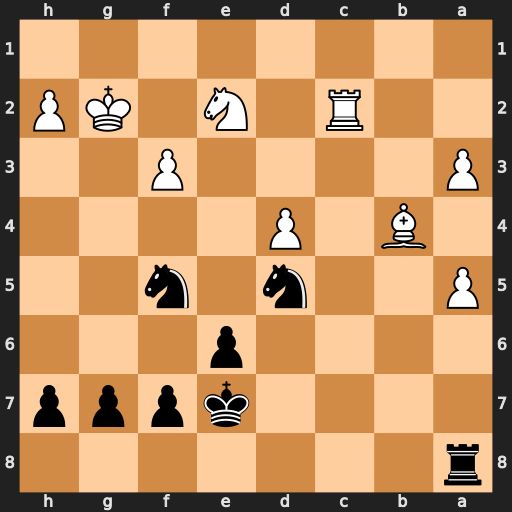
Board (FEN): r7/4kppp/4p3/P2n1n2/1B1P4/P4P2/2R1N1KP/8
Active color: b
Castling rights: -
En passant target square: -
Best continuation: Nxb4 Rc7+ Kd6